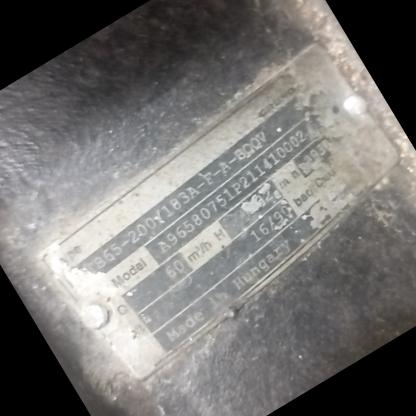
Klasa: tabliczka-znamionowa